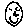
Label: smiley face